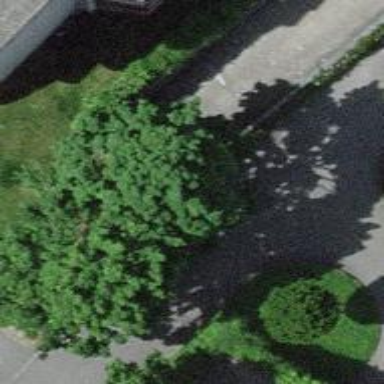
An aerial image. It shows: Parking entrance.